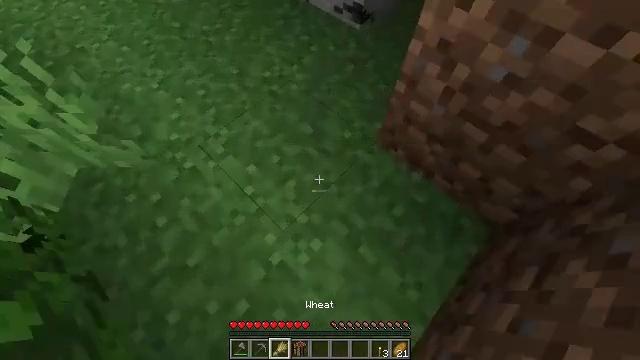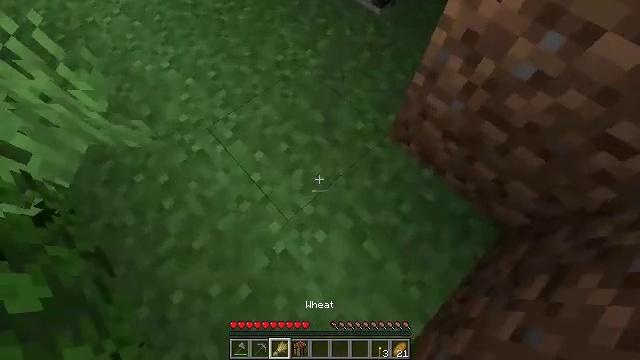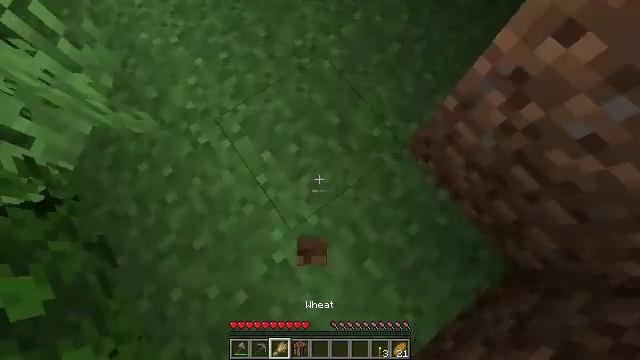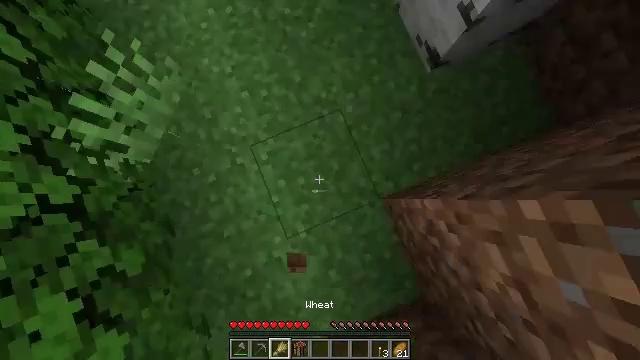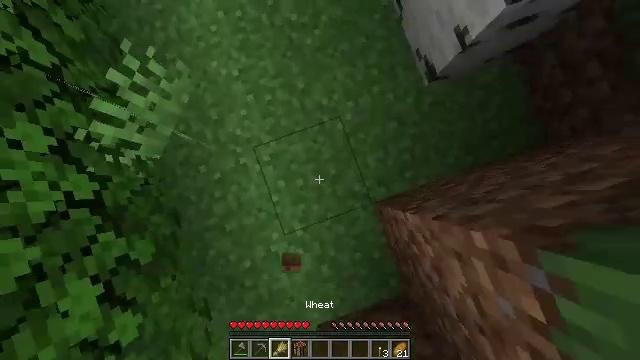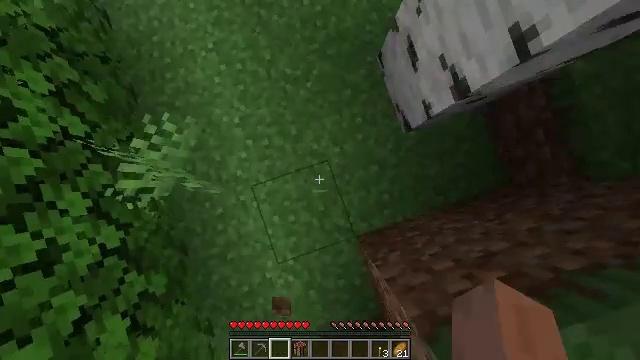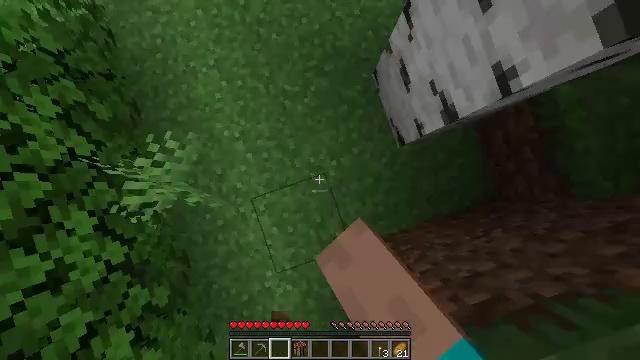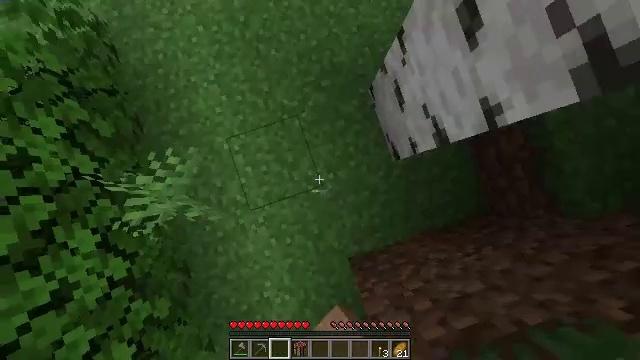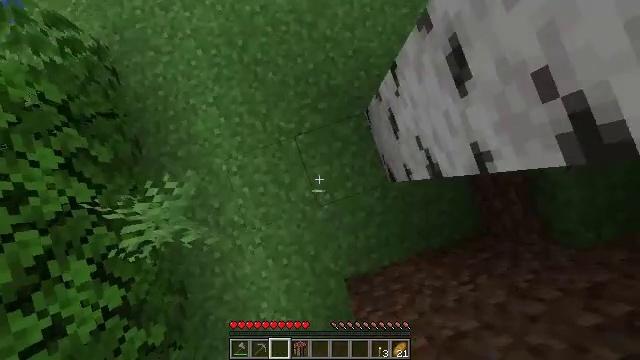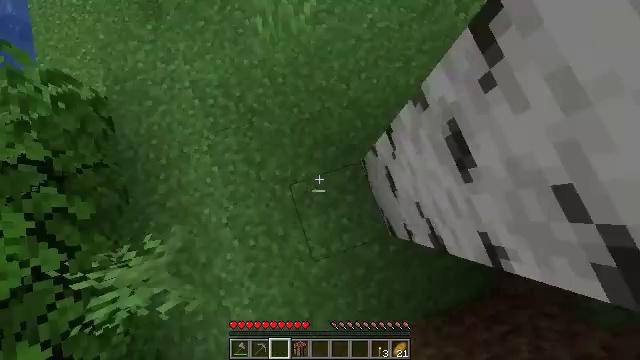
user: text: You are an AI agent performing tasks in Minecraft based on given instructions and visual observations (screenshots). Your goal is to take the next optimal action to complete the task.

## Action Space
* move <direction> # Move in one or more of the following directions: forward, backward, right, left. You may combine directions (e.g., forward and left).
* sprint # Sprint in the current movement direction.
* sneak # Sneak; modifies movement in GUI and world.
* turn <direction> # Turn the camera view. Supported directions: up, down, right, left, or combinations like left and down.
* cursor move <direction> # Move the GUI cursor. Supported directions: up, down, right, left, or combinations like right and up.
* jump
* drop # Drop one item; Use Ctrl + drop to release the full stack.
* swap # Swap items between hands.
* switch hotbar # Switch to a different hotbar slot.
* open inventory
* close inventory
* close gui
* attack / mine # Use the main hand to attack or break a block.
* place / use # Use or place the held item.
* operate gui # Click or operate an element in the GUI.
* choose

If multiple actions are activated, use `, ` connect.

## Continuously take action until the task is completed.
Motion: motion action
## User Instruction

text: Drop wheat from the inventory.
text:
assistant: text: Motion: move forward, sprint, turn left and down
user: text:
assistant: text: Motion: move forward, sprint, turn left and down, jump
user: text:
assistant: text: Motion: move forward, sprint, turn left and down, jump
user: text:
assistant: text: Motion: move forward, sprint, turn left and down, jump
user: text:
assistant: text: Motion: move forward, sprint, turn down, jump, drop
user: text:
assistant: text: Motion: move forward, sprint, jump, drop
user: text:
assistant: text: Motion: move forward, sprint, jump, drop
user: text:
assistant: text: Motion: move forward, sprint, turn up, drop
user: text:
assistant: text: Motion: move forward, sprint, turn up
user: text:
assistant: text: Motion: sprint